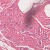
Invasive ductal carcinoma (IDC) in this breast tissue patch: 0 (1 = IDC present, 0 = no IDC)